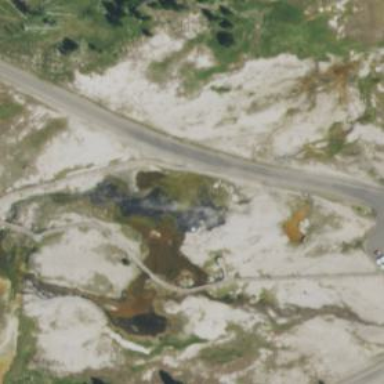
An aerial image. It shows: Geyser in its natural environment.